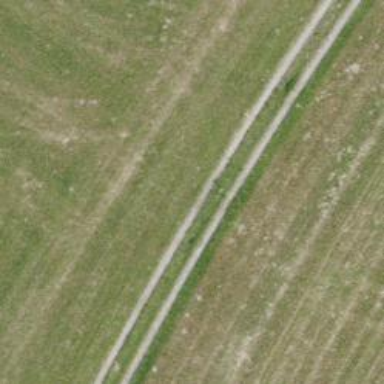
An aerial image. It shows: Track with grade 4 tracktype.